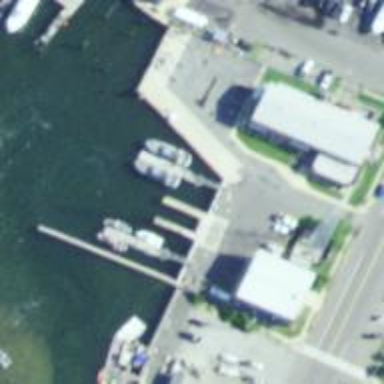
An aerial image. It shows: Pier designed with boat lift feature.